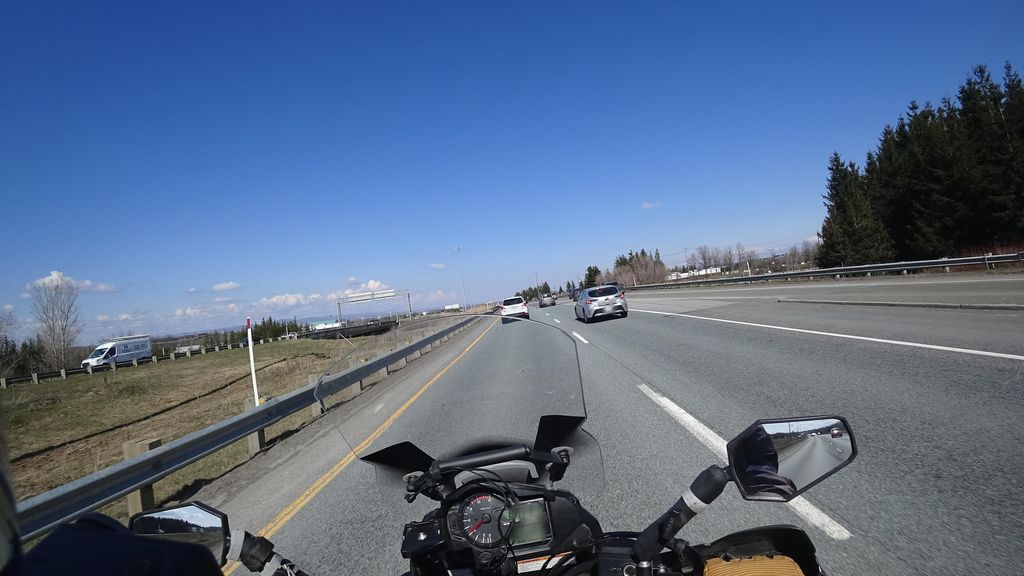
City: quebec_city